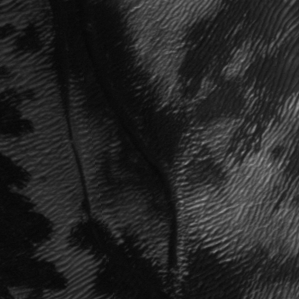
Label: frost